Question: When I open SVN working folder with Dreamweaver, it creates additional folder and files.

Do I have to commit it to the SVN or don't?
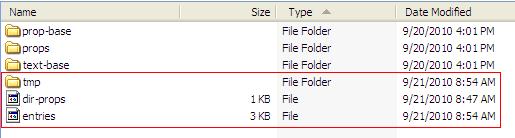
Answer: Those are files used by SVN for administration. See here for more explanation <URL>.
By default you would not even see the option to commit on these files (via tortoiseSVN, or even commandline client).